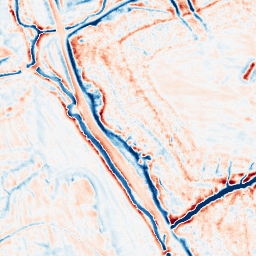
Category: edge_preserving
Decomposition family: bilateral
Decomposition parameters: d: 15
sigma_color: 75
sigma_space: 100
Upsampling method: bspline
Upsampling parameters: scale: 2
Upsampling scale: 2